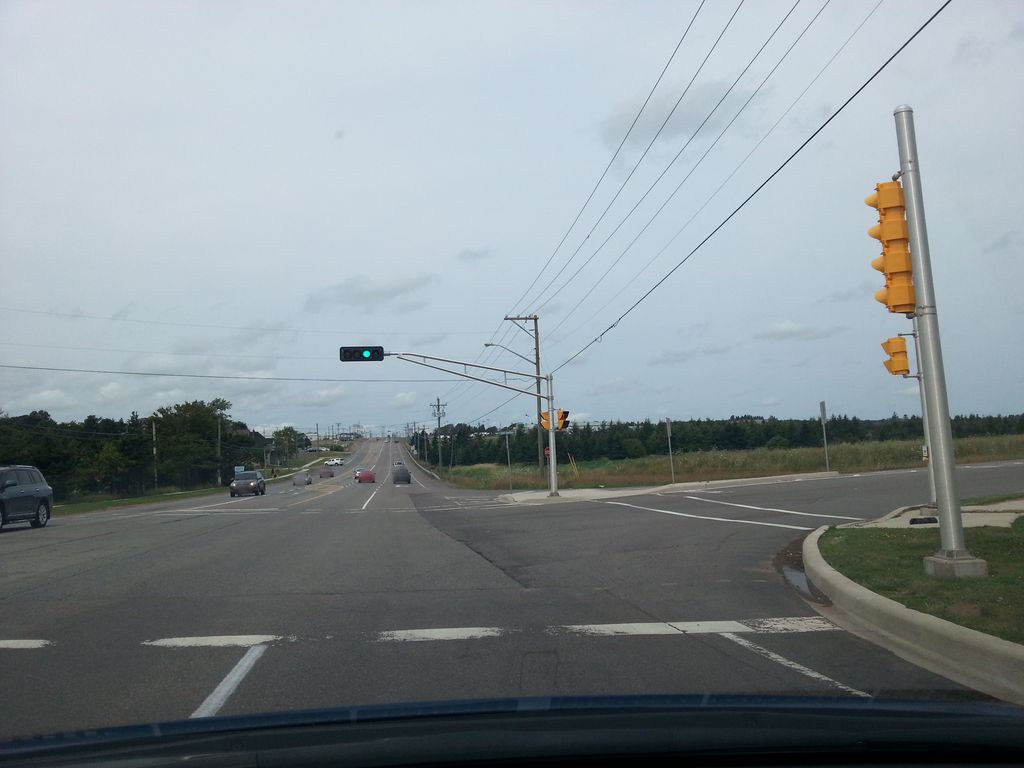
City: charlottetown